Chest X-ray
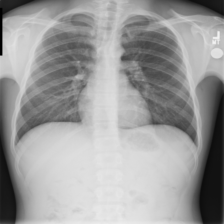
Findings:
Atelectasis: negative
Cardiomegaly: negative
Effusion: negative
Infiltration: negative
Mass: negative
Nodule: negative
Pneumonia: negative
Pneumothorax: negative
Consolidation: negative
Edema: negative
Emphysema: negative
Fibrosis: negative
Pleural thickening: negative
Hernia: negative